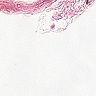
Metastatic tissue present: no